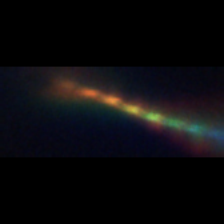
Taxon: Psuedo-nitzschia
Group: Diatoms